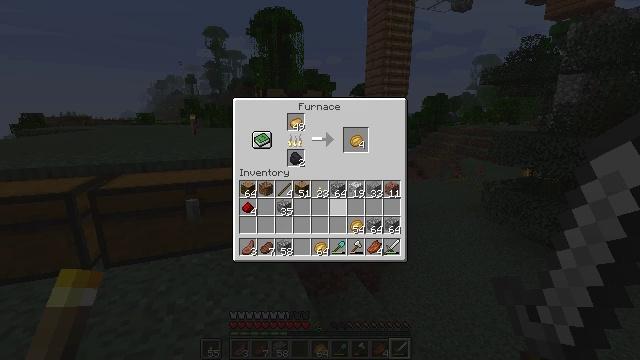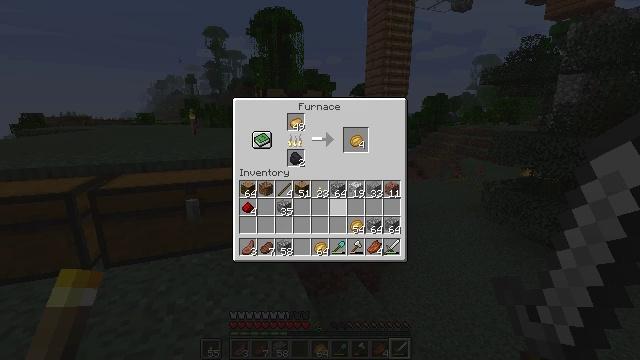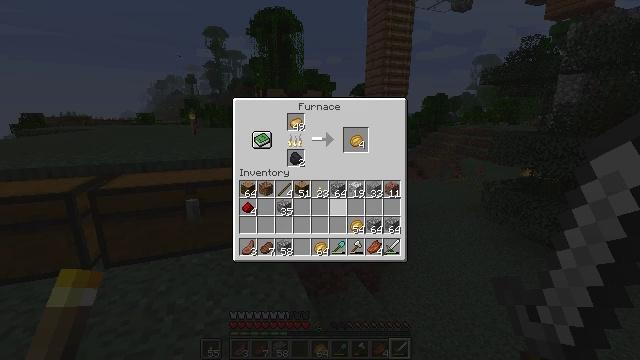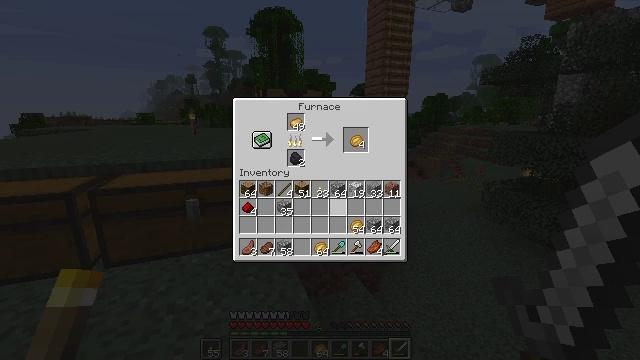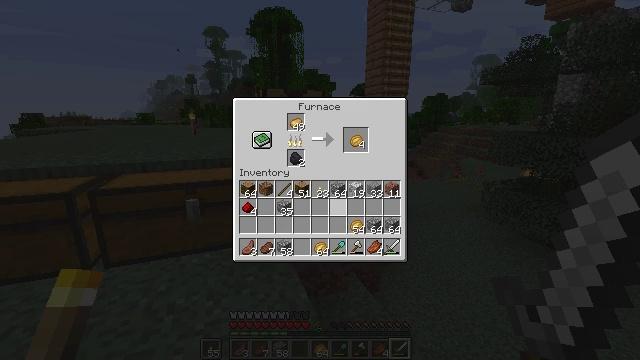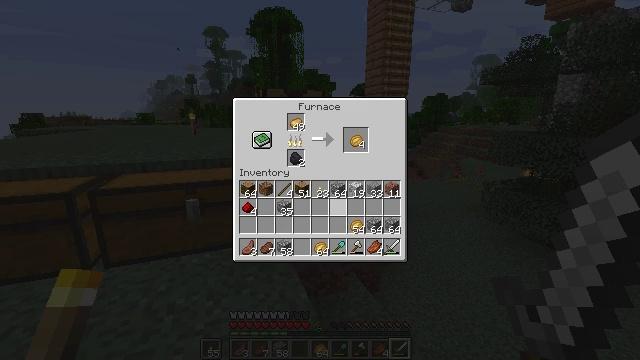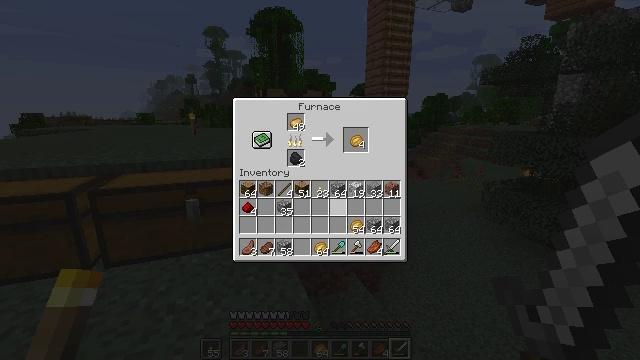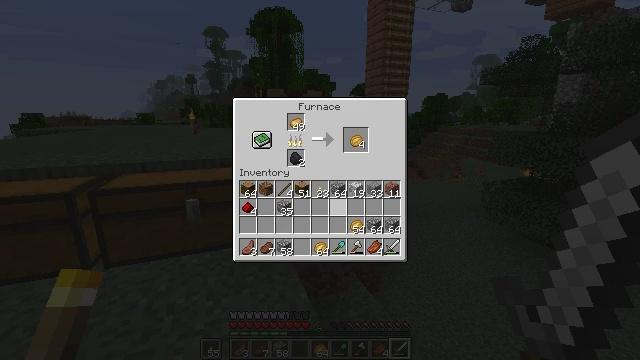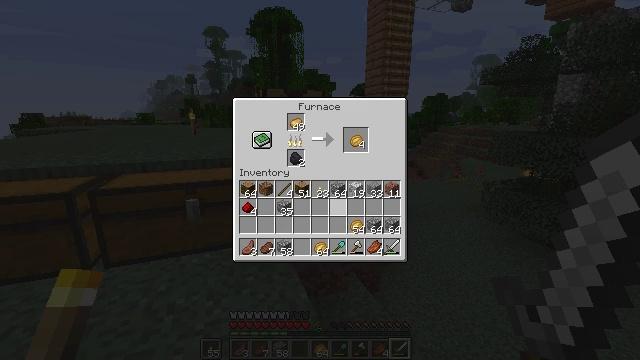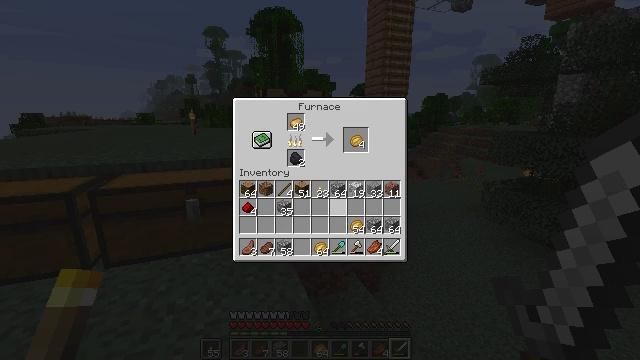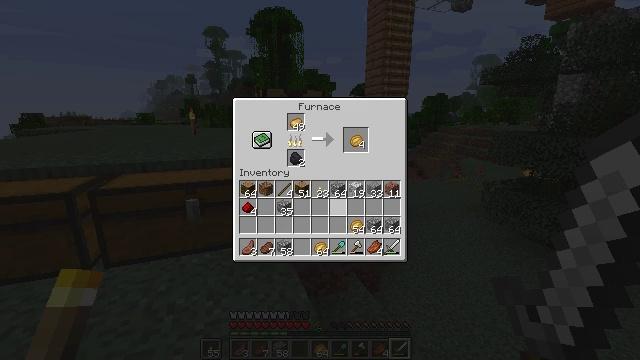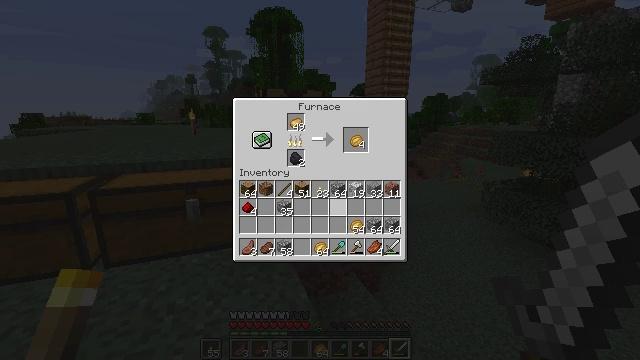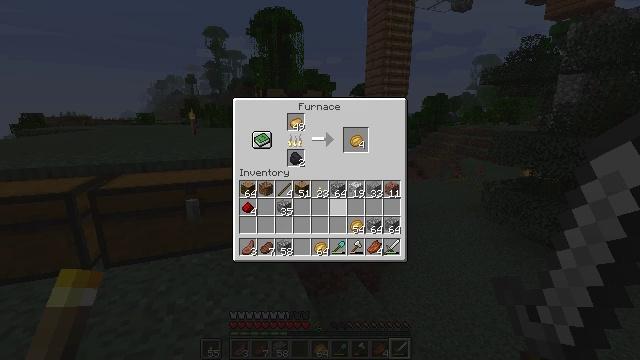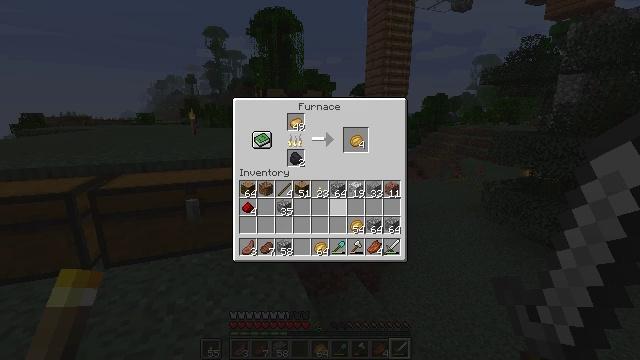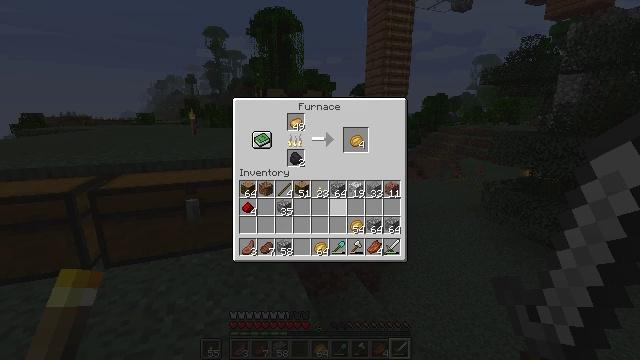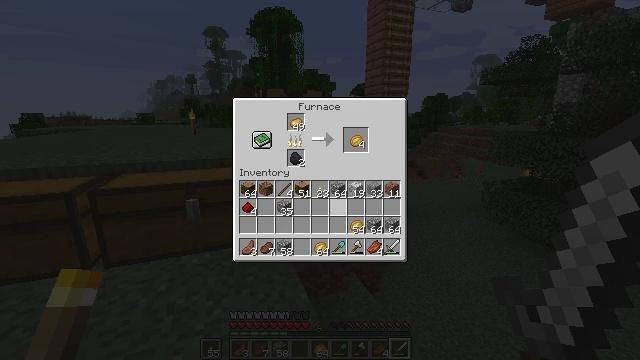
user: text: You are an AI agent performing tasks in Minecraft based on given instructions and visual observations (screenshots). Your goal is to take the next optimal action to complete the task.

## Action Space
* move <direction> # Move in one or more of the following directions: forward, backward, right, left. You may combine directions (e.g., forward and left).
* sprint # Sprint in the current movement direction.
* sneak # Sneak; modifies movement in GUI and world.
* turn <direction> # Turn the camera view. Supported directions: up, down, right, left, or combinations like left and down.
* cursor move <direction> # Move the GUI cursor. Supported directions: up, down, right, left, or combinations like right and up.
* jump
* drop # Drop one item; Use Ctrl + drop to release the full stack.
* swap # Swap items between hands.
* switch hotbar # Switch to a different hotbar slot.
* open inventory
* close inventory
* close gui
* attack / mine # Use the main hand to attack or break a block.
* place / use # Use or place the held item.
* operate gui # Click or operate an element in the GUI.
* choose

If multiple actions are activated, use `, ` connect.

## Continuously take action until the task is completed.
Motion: motion action
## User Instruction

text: Bake a potato to get a baked potato.
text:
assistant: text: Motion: no_op
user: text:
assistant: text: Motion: no_op
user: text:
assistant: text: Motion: no_op
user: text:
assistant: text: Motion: no_op
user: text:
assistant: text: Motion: no_op
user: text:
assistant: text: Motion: no_op
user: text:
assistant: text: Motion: no_op
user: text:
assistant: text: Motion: no_op
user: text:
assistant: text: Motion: no_op
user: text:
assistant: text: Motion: no_op
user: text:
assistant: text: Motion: no_op
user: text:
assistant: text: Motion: no_op
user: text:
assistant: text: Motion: no_op
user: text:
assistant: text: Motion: no_op
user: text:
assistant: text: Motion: no_op
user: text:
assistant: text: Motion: no_op
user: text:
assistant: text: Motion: no_op
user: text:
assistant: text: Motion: no_op
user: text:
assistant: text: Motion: no_op
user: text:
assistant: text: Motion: no_op
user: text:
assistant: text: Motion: no_op
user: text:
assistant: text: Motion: no_op
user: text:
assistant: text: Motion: no_op
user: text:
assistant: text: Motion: no_op
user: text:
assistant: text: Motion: no_op
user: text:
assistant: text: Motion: no_op
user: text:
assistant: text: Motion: no_op
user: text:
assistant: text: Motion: no_op
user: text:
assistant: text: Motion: no_op
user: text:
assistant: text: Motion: no_op